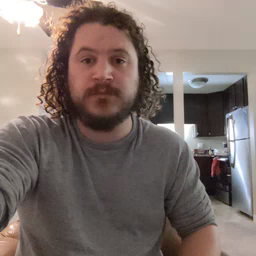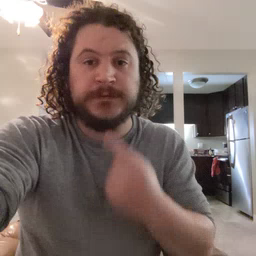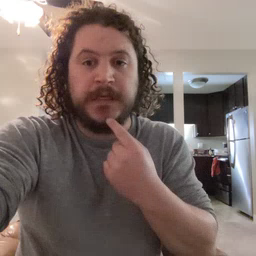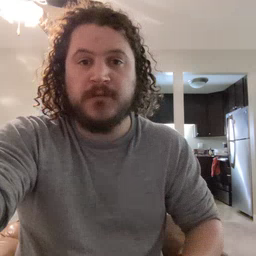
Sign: say